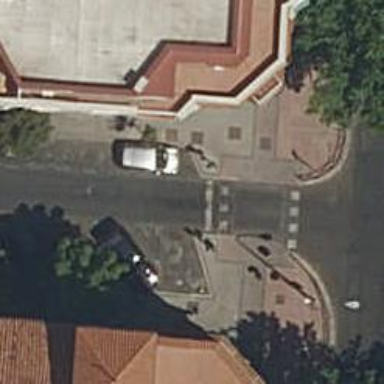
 there are traffic signals and zebra crossing."